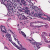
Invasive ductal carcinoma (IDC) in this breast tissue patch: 1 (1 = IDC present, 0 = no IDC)